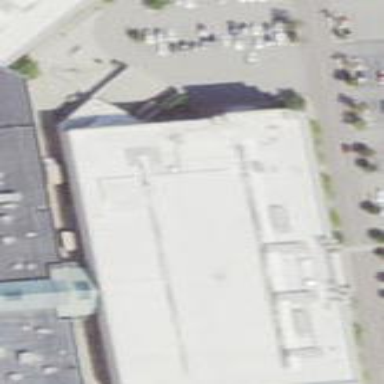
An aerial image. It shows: Department store.